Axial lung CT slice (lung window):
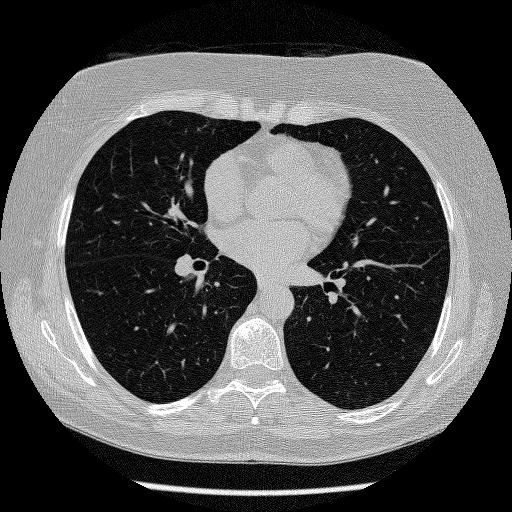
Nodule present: no